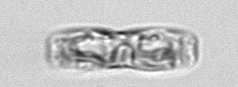
Label: pennate_morphotype1